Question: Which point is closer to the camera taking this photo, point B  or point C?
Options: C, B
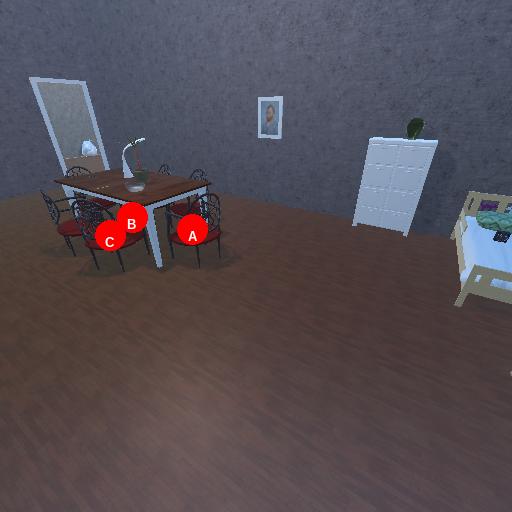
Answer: C